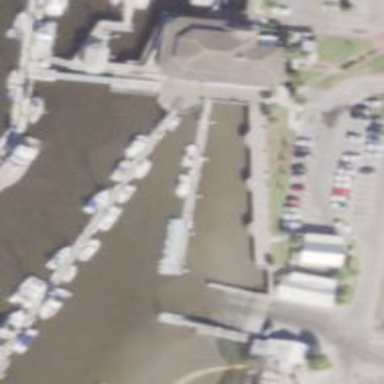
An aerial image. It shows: Pier with mooring facilities.